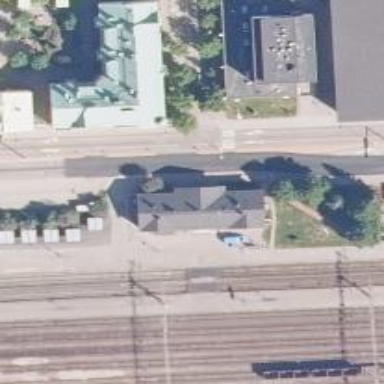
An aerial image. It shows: Car rental service.